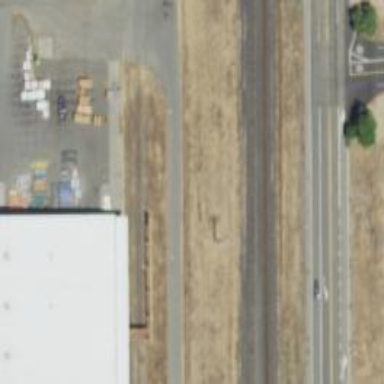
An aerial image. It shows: Railway siding for service.